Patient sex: M
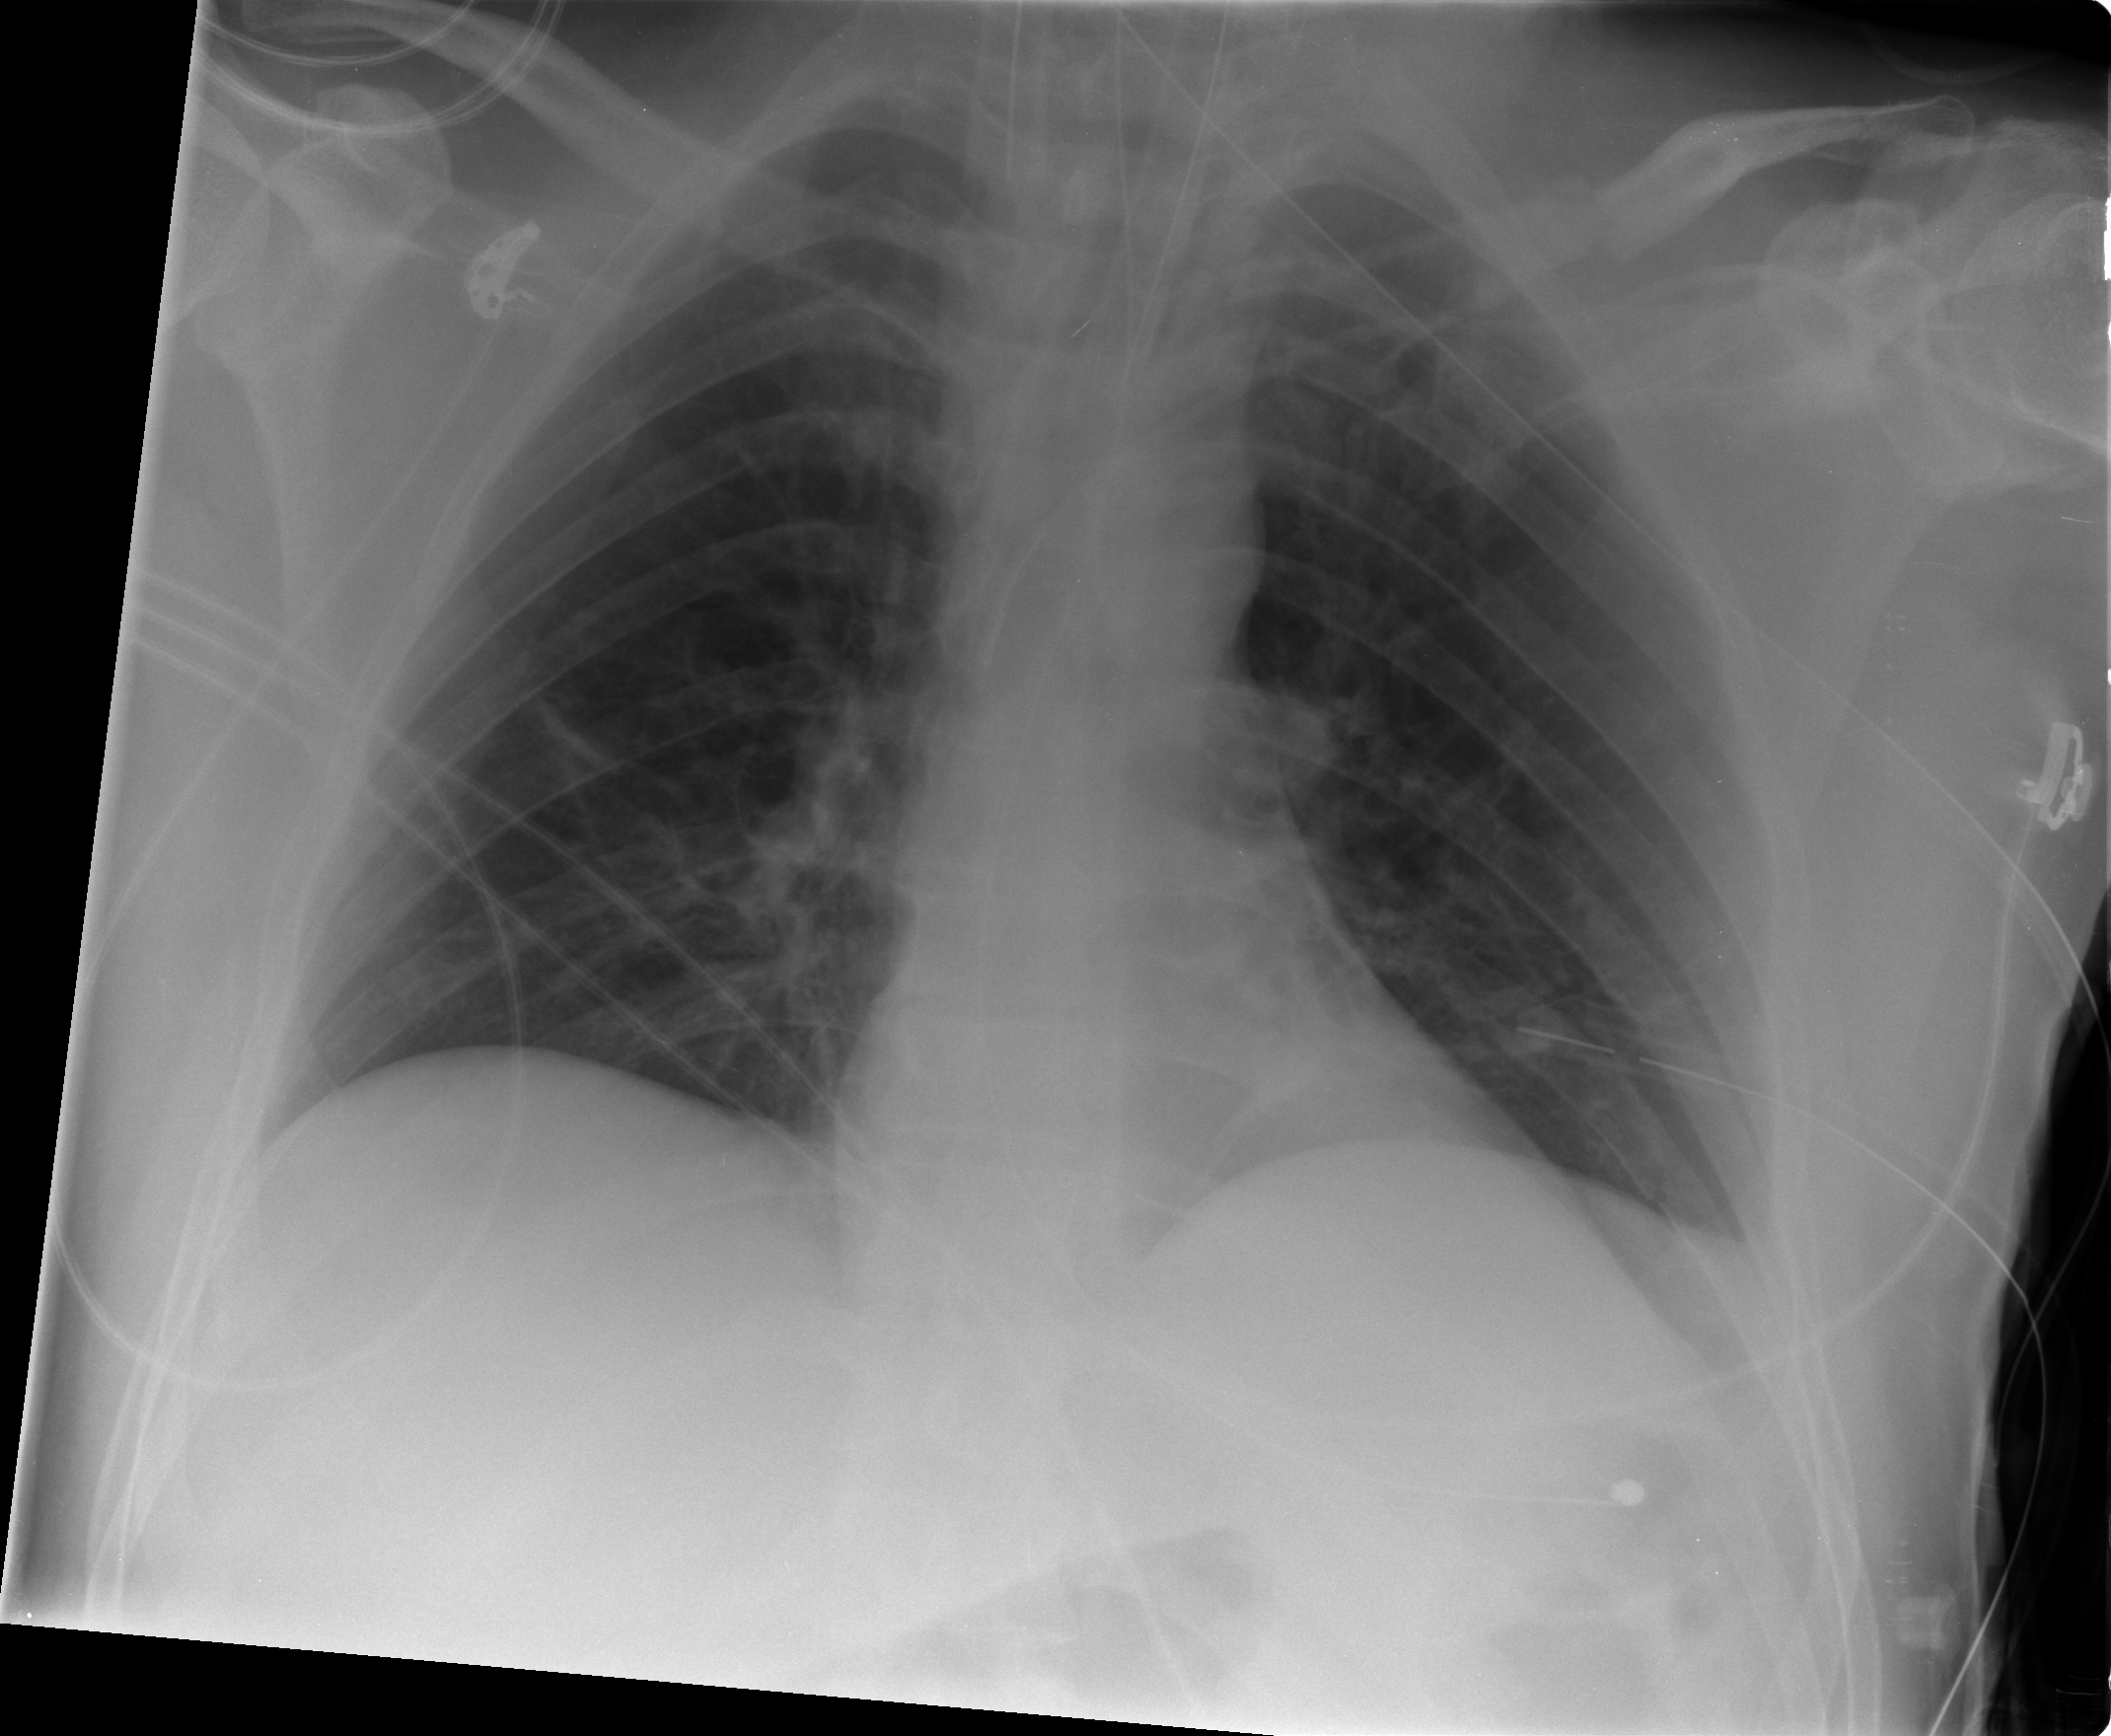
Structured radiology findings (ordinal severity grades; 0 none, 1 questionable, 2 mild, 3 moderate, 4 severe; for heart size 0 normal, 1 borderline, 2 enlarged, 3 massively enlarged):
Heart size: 0
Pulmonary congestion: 0
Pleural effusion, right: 0
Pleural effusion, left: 0
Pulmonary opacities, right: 0
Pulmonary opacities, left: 0
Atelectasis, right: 1
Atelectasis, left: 1